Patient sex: F
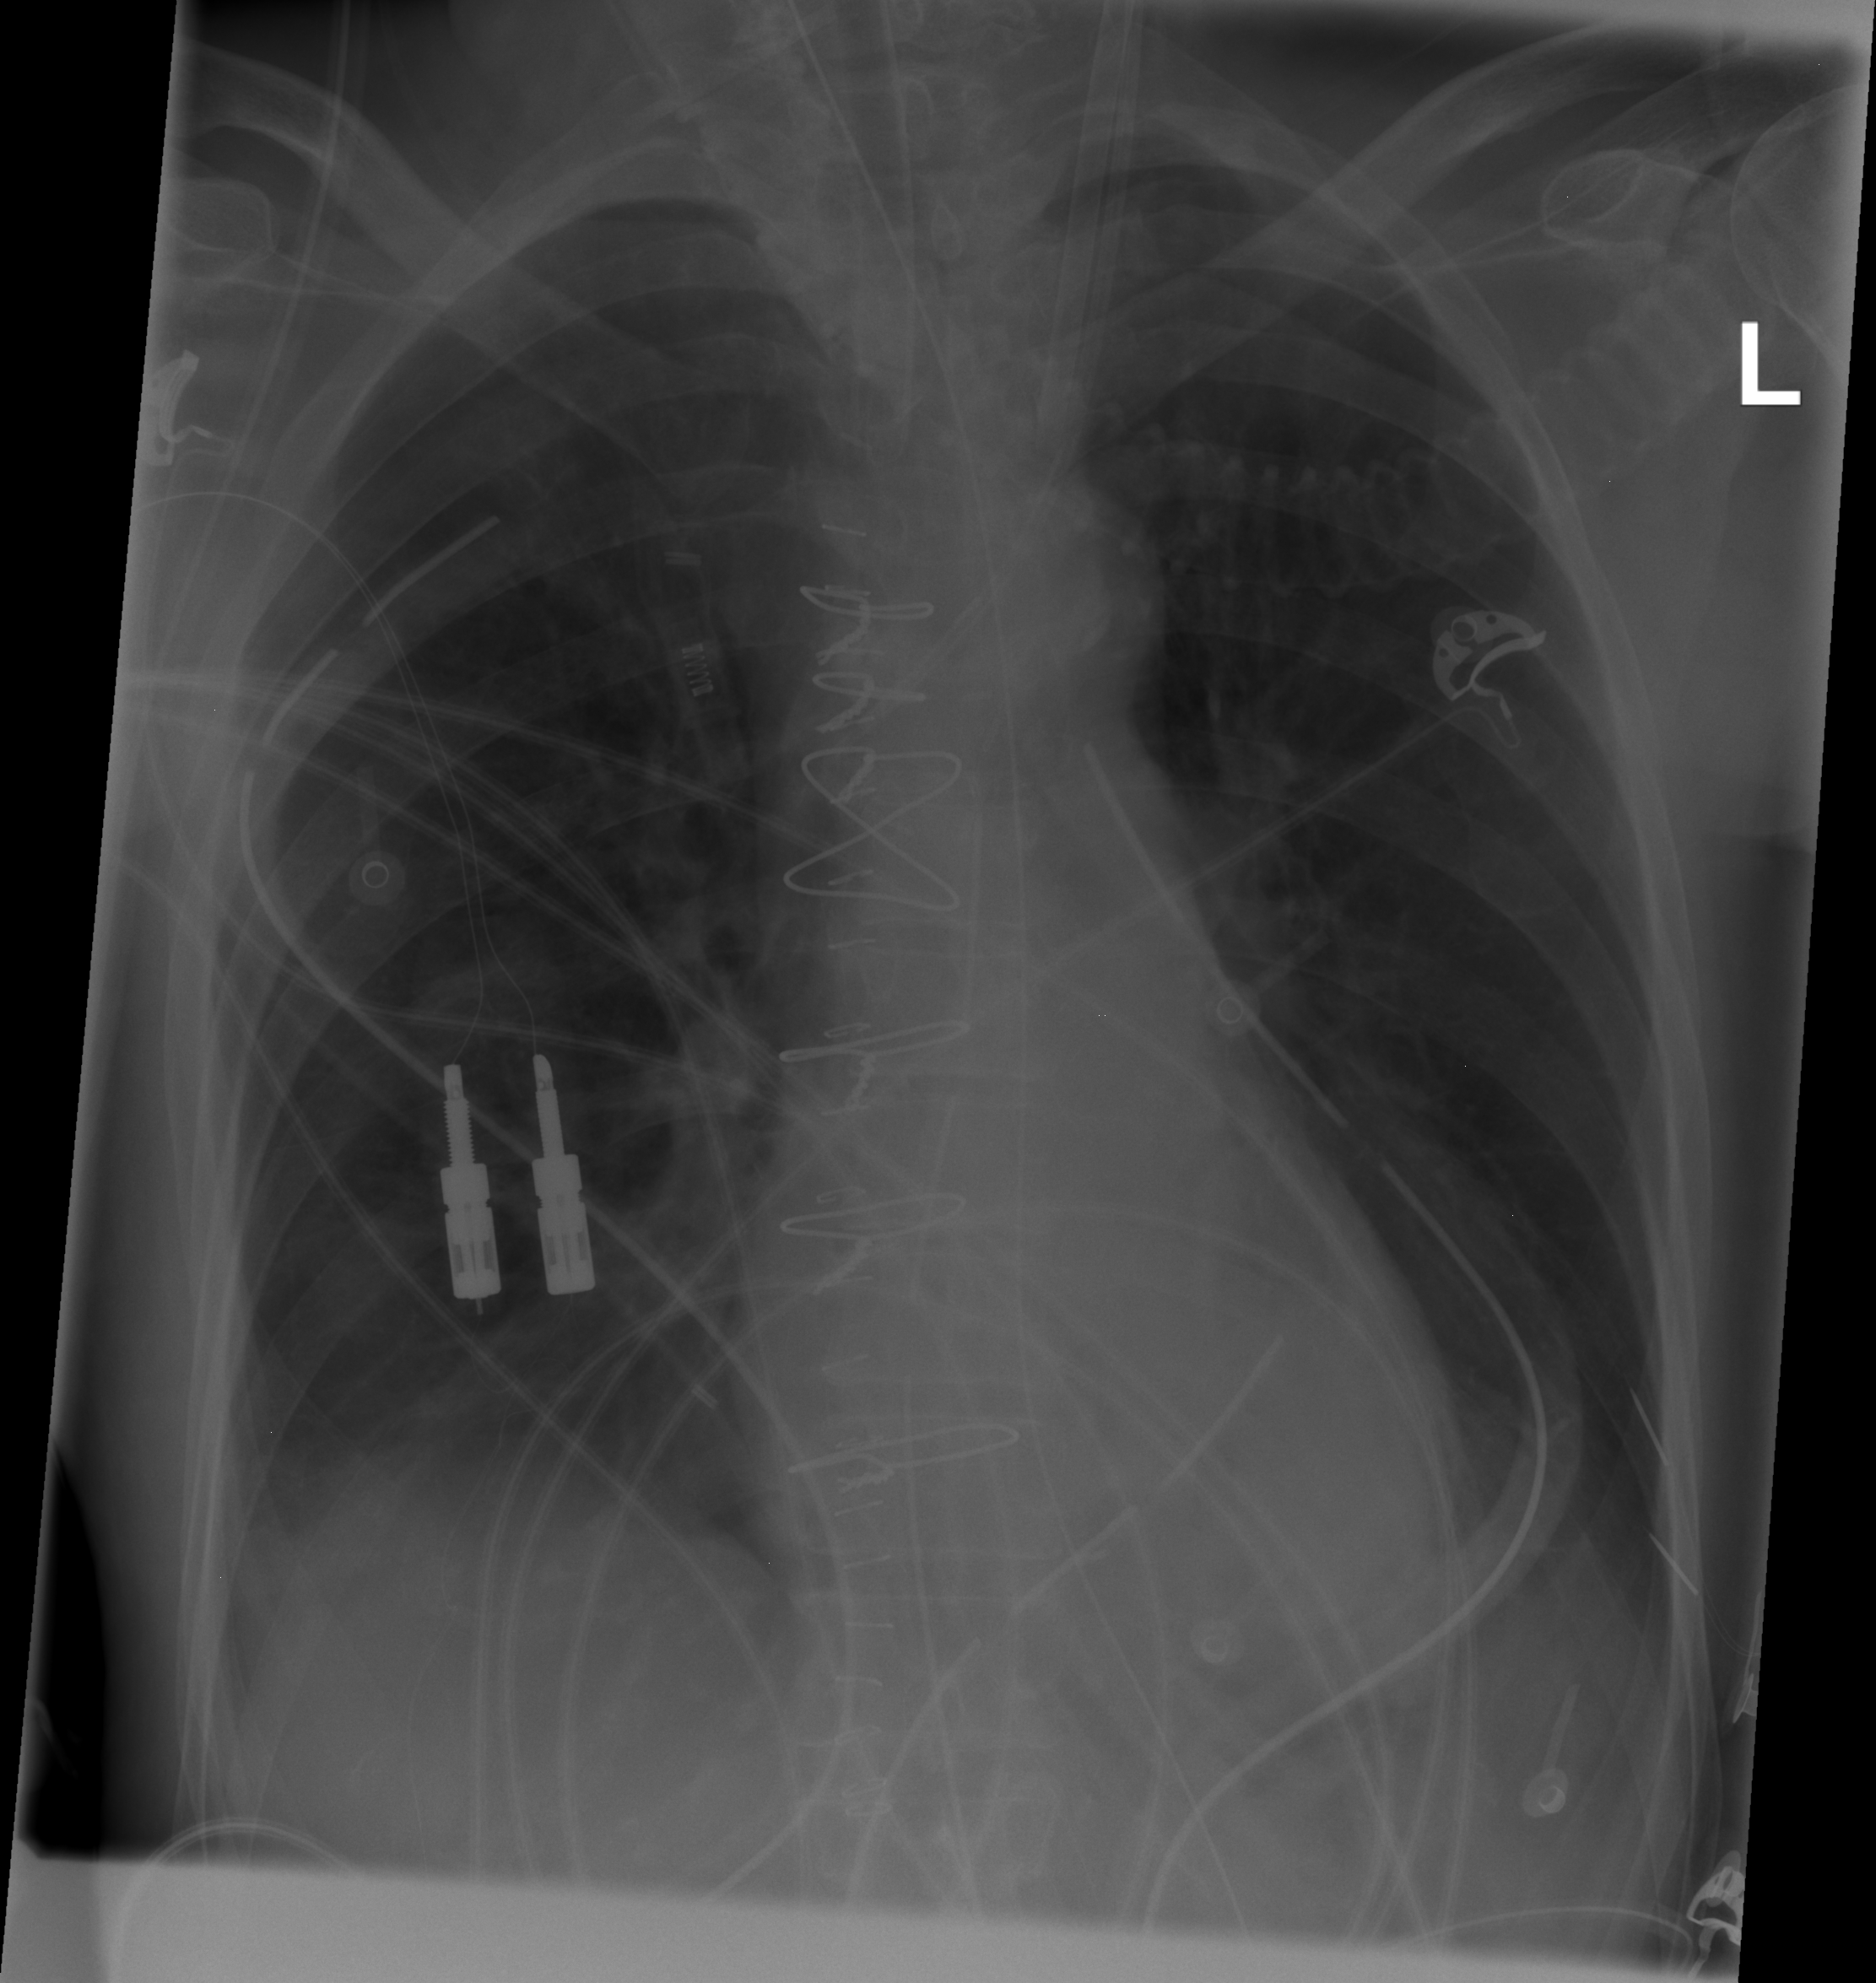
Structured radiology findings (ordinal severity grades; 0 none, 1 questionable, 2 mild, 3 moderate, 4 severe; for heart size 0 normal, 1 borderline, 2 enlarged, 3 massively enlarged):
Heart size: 0
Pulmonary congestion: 0
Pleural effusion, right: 2
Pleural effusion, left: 1
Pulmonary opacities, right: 0
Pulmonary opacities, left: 0
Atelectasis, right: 2
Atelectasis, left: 2